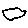
Label: cloud